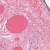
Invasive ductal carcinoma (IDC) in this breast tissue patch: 0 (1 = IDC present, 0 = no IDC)